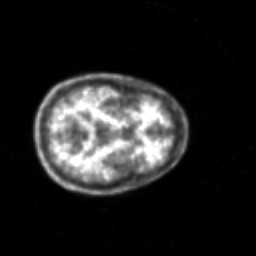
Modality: PET
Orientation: axial
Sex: male
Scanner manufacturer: siemens